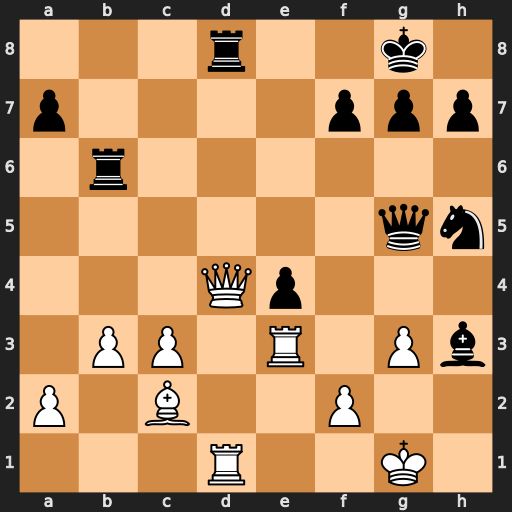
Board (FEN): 3r2k1/p4ppp/1r6/6qn/3Qp3/1PP1R1Pb/P1B2P2/3R2K1
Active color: w
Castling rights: -
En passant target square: -
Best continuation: Qxd8+ Qxd8 Rxd8#